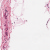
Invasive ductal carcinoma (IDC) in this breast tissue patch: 0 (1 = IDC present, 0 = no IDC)